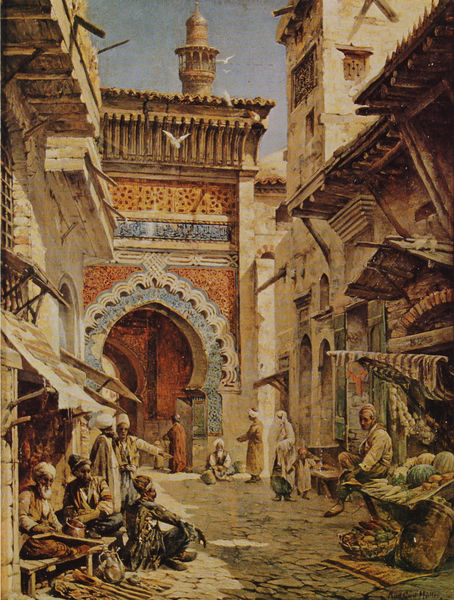
Titel: Bazar in Baku
Künstler: Rudolph Gustav Müller
Standort: Zürich
Institution: Kunsthaus
Schlagwörter: blau, himmel, mann, schatten, vogel, weiß, frauen, menschen, ocker, sitzen, stadt, braun, fenster, frau, grau, holz, hut, licht, männer, orange, schwarz, strasse, szene, säulen, dach, gebäude, haus, obst, rot, tiere, weg, beige, gespräch, ornament, teppich, bärte, hose, architektur, rahmen, stein, taube, häuser, vögel, gitter, sonne, stoffe, gewänder, händler, kind, turm, früchte, balkon, gasse, geschäft, pflaster, türen, unterhaltung, körbe, trocken, warm, afrika, hitze, sonnenlicht, dächer, ziegel, geschäfte, laden, läden, markt, ornamente, verzierung, korb, teppiche, tor, verfall, spiel, erker, verkauf, verkäufer, moschee, orient, orientalisch, torbogen, heiss, tauben, fliesen, kopfsteinpflaster, mäntel, portal, stadttor, arabisch, eiß, weissw, bettler, umhänge, dachgauben, melonen, vordach, verschleiert, turban, vordächer, arabien, islam, türkei, geschnitzt, marokko, gebälk, historisch, markise, minarett, schneidersitz, türöffnungen, buden, verkaufsstände, markisen, durst, waren, basar, bazar, bude, gebü, häuserflucht, islamisch, kaftan, kaften, markiesen, marksen, maroko, souk, wassermelonen